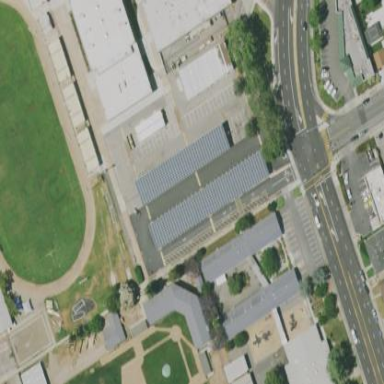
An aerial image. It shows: Solar photovoltaic panel generator located on building's roof.